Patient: sex M, age 79
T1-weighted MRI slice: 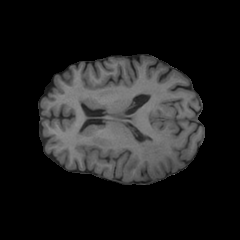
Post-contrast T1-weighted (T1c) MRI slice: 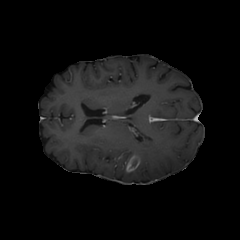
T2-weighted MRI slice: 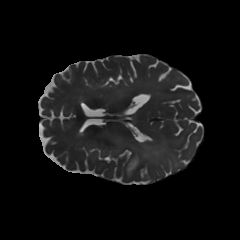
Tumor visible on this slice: yes
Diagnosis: Glioblastoma, IDH-wildtype
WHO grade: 4